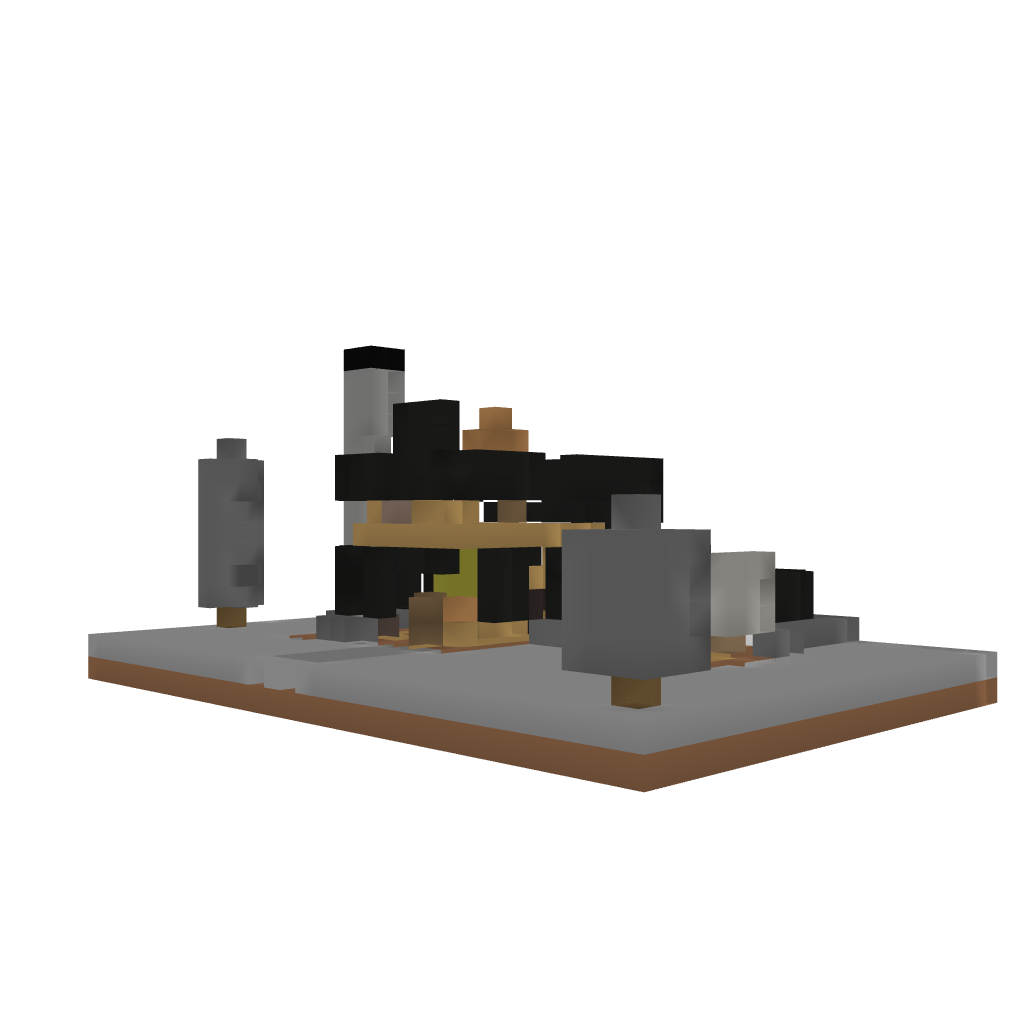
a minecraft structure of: Modern House 3